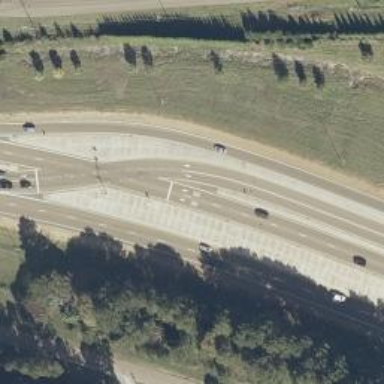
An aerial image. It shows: Trunk highway.